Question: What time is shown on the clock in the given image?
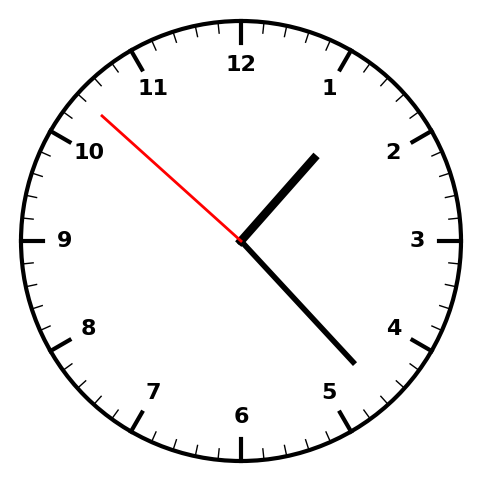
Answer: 01:22:52